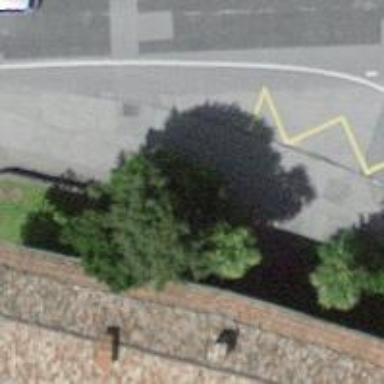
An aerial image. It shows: Bus stop with sheltered platform for public transport.